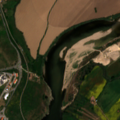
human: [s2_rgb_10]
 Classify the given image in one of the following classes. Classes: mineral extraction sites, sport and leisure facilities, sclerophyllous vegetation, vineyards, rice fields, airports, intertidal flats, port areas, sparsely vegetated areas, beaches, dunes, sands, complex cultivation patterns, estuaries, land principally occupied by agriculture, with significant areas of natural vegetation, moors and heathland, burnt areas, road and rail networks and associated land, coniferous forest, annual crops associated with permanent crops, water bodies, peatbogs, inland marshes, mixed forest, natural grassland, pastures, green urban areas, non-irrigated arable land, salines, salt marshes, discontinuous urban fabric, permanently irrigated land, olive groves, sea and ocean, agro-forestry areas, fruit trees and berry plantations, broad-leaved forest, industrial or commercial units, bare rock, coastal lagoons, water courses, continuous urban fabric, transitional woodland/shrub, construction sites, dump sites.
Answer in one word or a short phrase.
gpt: discontinuous urban fabric, permanently irrigated land, olive groves, water courses